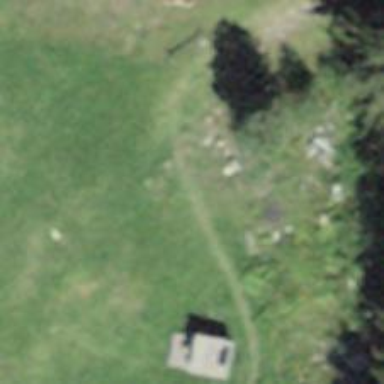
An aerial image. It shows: Path.